Question: create a new git project and only add README.txt
when I commit, an error occurred.

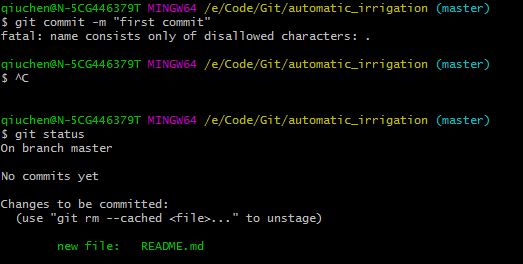
Answer: The Problem here seems to be your username. Check it with 'git config --list'.
You can change it with
> $ git config --global user.name "validName"